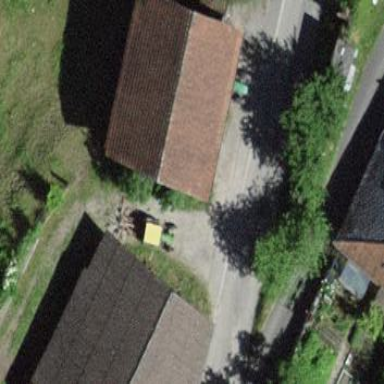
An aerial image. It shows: Barn.